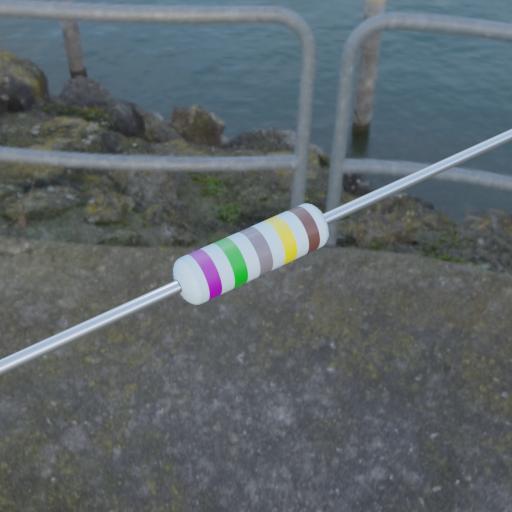
Resistor colour bands (in order): violet, green, gray, yellow, brown